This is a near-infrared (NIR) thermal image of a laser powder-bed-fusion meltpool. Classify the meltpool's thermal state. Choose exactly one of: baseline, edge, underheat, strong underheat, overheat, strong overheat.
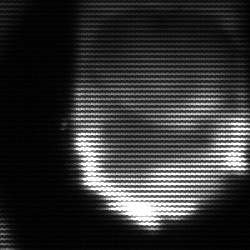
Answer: edge